Question: I have a weird box showing up when building for iOS 5. I am making one of my apps compatible for iOS 5 (originally built for iOS 4) so I got the new XCode and built it and it looks like this. Any idea what it is? It scrolls with the UITableView, but when it reaches the top it stops and you can see content through it. Any ideas?
Thanks,
Coulton

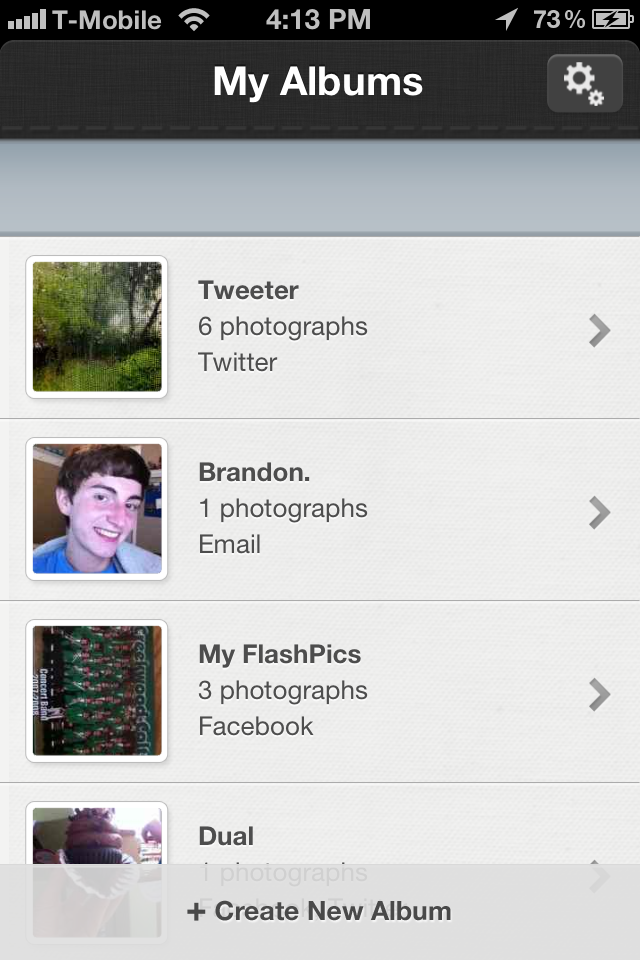
Answer: That looks like a section header. Make sure you don't implement one of these methods in your delegate/data source:
'''
- (NSString *)tableView:(UITableView *)tableView titleForHeaderInSection:(NSInteger)section
- (UIView *)tableView:(UITableView *)tableView viewForHeaderInSection:(NSInteger)section
'''
Apple changed the behavior of section headers in iOS 5. In past versions, section headers were not shown if these methods returned nil. Starting with iOS 5, returning nil isn't enough. You either don't implement these methods, or set the header height to 0 (either using 'tableView.sectionHeaderHeight' or by implementing 'tableView:heightForHeaderInSection:').